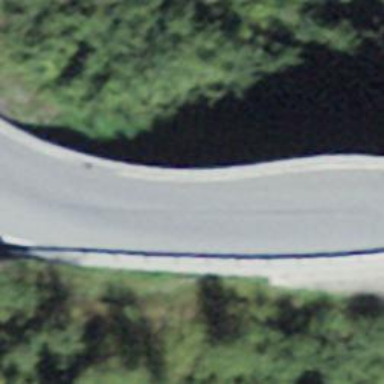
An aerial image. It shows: Tertiary road on asphalt surface crossing over bridge.